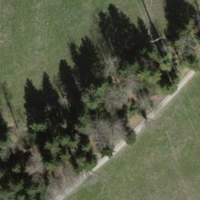
EUNIS habitat code: 44
Species observed at this site:
Filipendula ulmaria